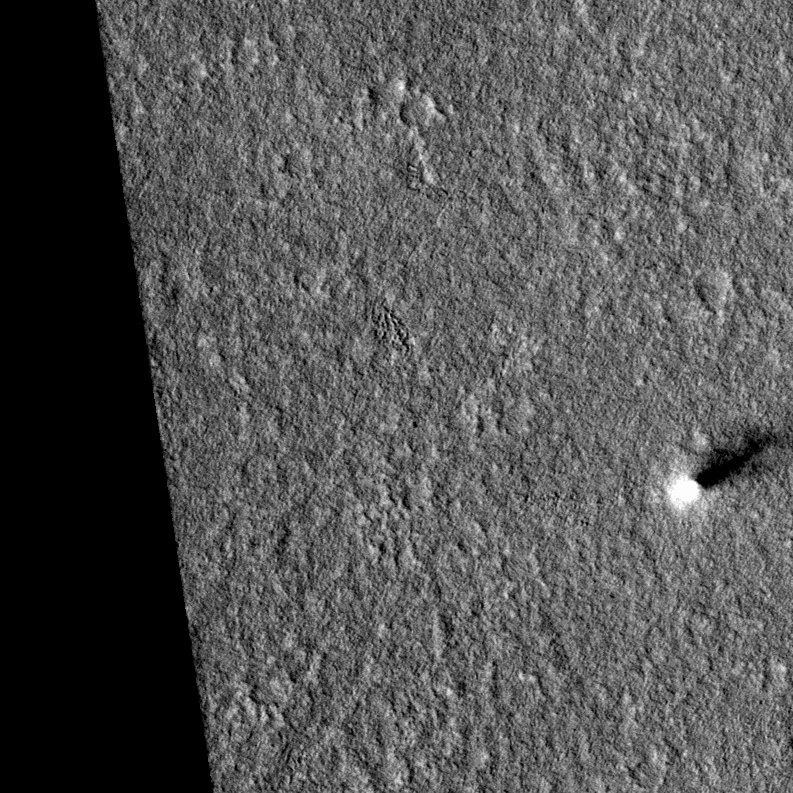
Label: dustdevil